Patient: sex M, age 51
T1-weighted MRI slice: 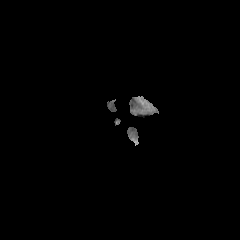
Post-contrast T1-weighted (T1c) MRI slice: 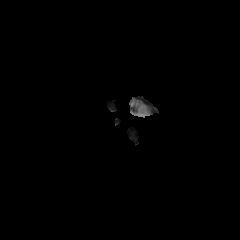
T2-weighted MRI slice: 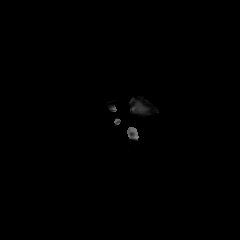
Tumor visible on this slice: yes
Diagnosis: Glioblastoma, IDH-wildtype
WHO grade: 4